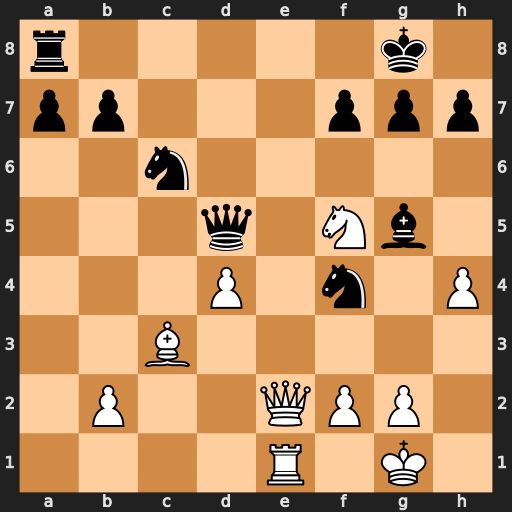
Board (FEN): r5k1/pp3ppp/2n5/3q1Nb1/3P1n1P/2B5/1P2QPP1/4R1K1
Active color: w
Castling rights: -
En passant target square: -
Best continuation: Qe8+ Rxe8 Rxe8#